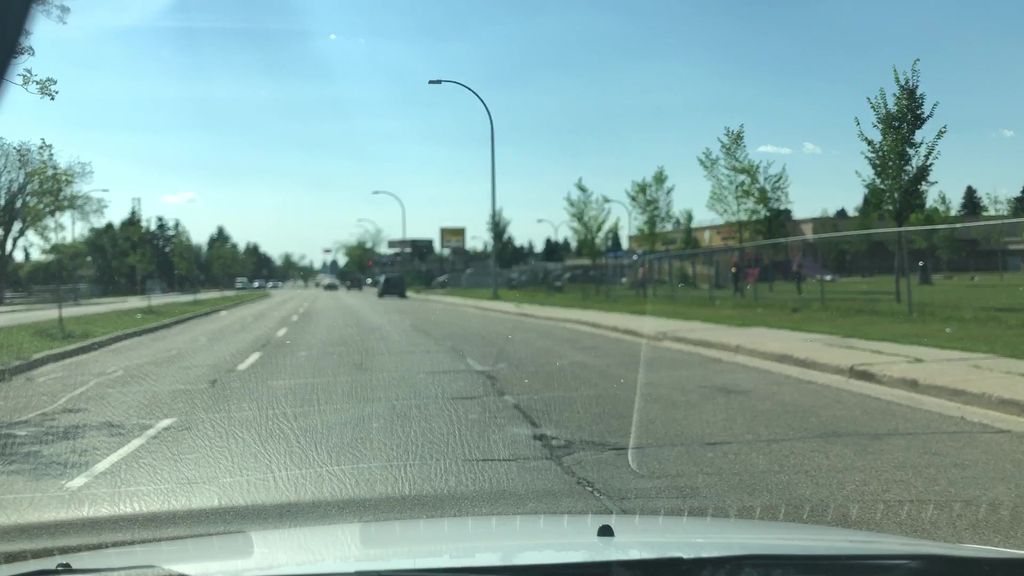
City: edmonton